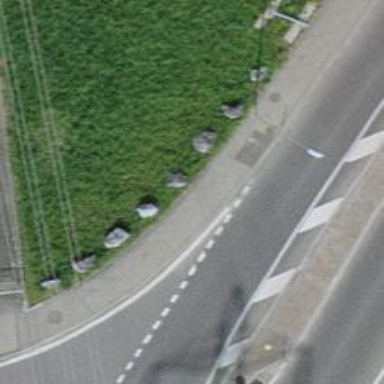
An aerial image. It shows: Sidewalk along the footway.